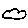
Label: cloud